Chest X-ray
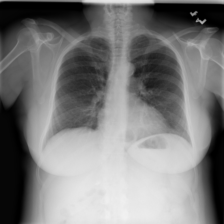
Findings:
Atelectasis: negative
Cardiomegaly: negative
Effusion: negative
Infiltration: negative
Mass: negative
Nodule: negative
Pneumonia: negative
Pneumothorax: negative
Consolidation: negative
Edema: negative
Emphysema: negative
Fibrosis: negative
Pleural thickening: negative
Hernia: positive